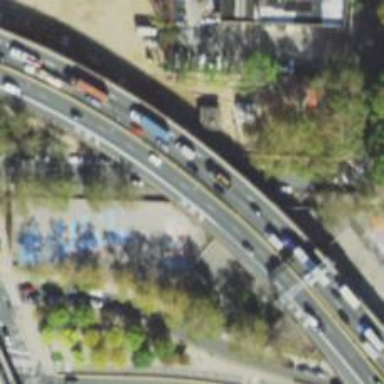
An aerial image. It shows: Asphalt bridge over motorway.